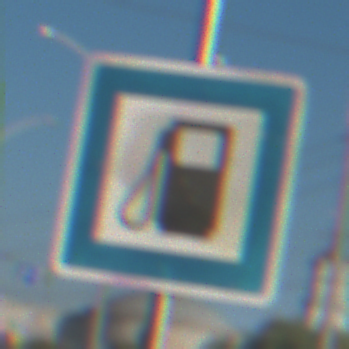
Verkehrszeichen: Tankstelle
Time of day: MorningAfternoon
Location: Outdoor (Urban)
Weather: Clear
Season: NotSpecified
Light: Natural